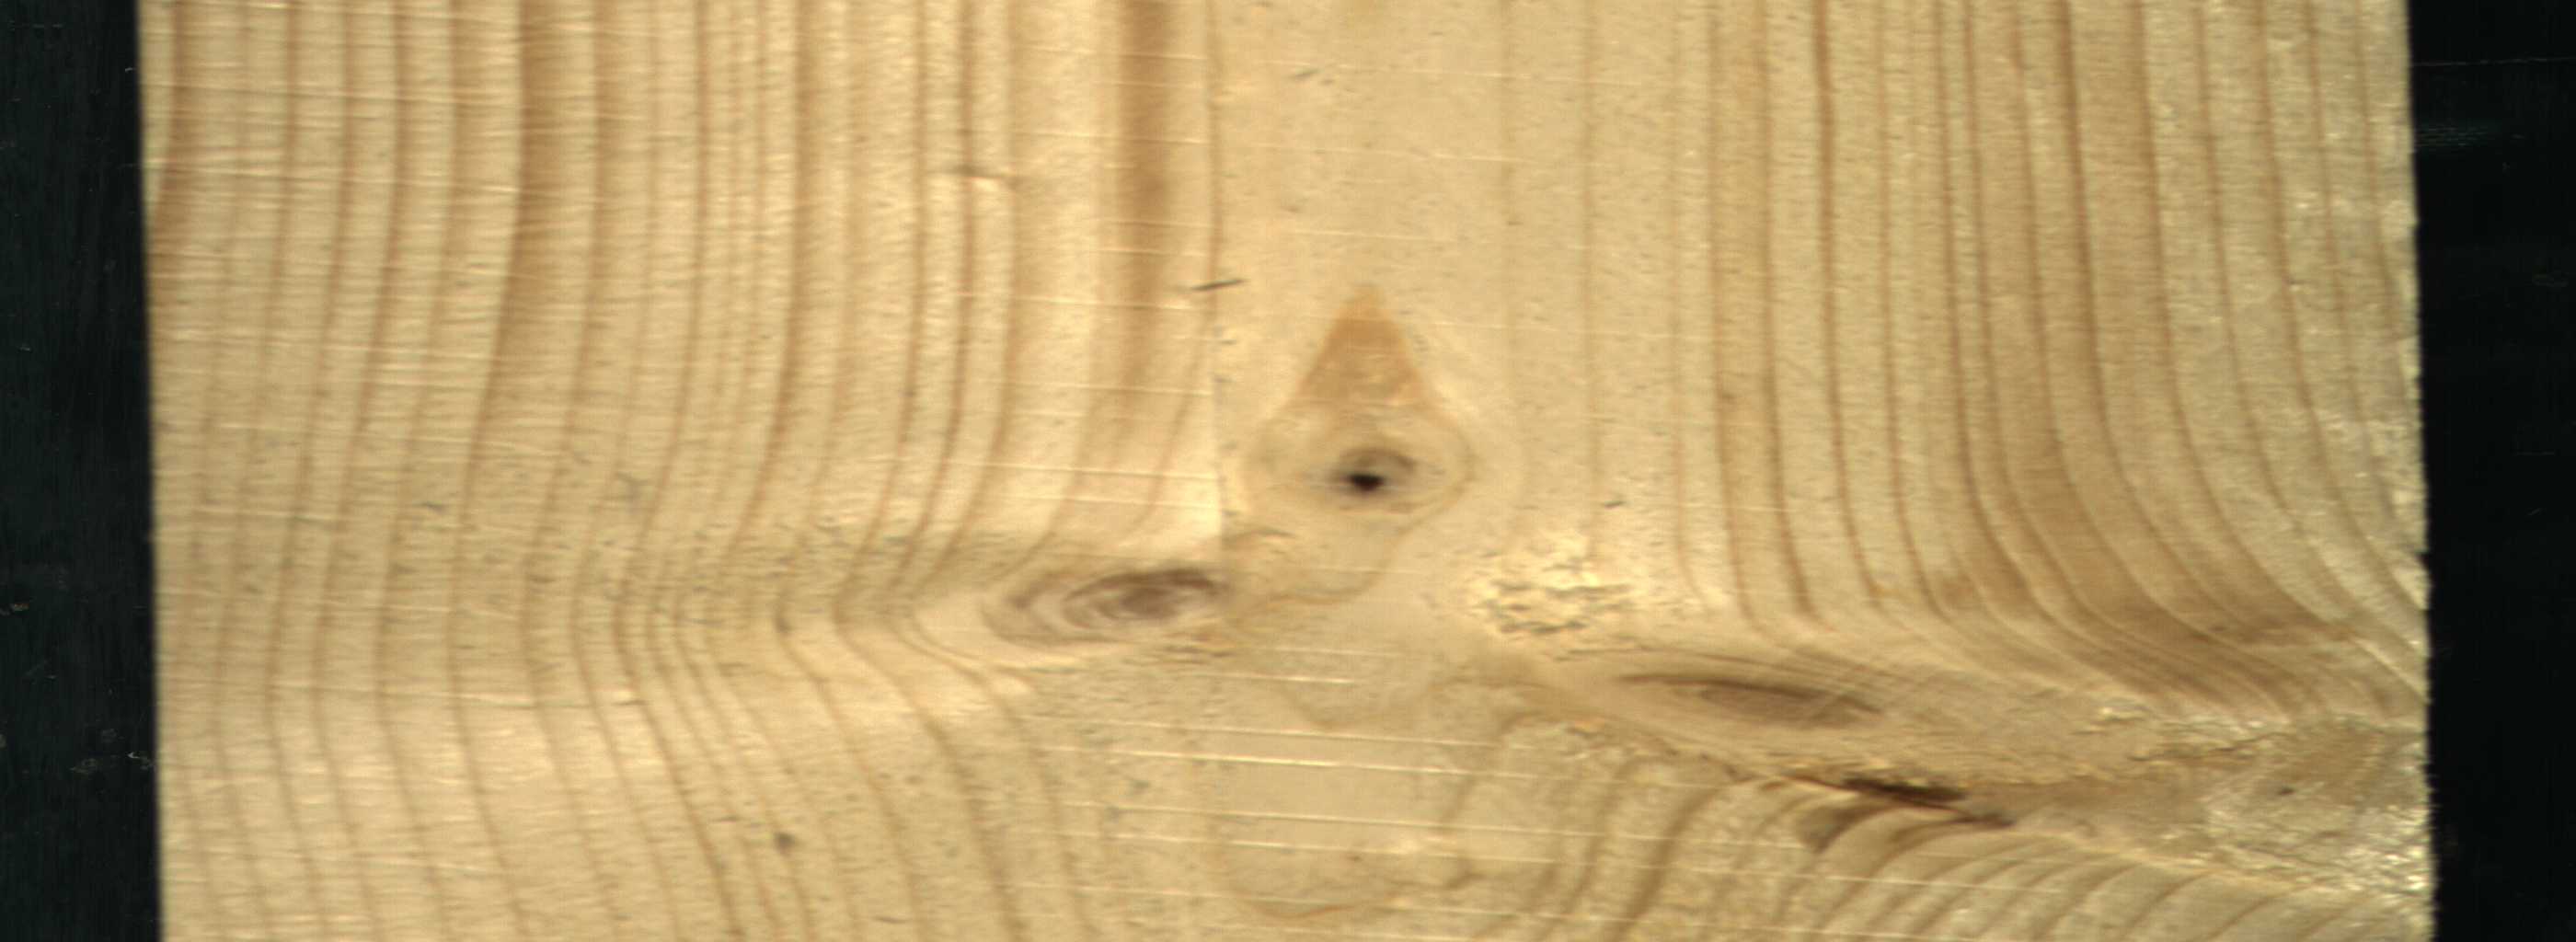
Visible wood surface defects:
Live_Knot
Live_Knot
Live_Knot
Live_Knot
Live_Knot